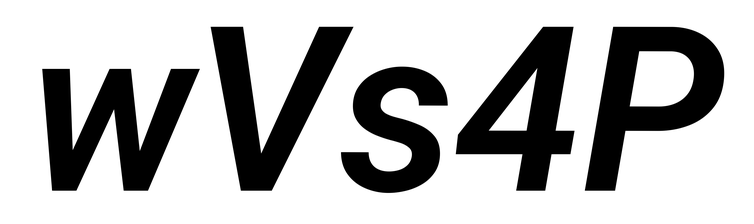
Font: Roboto-Italic_SemiBold_Italic